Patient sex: F
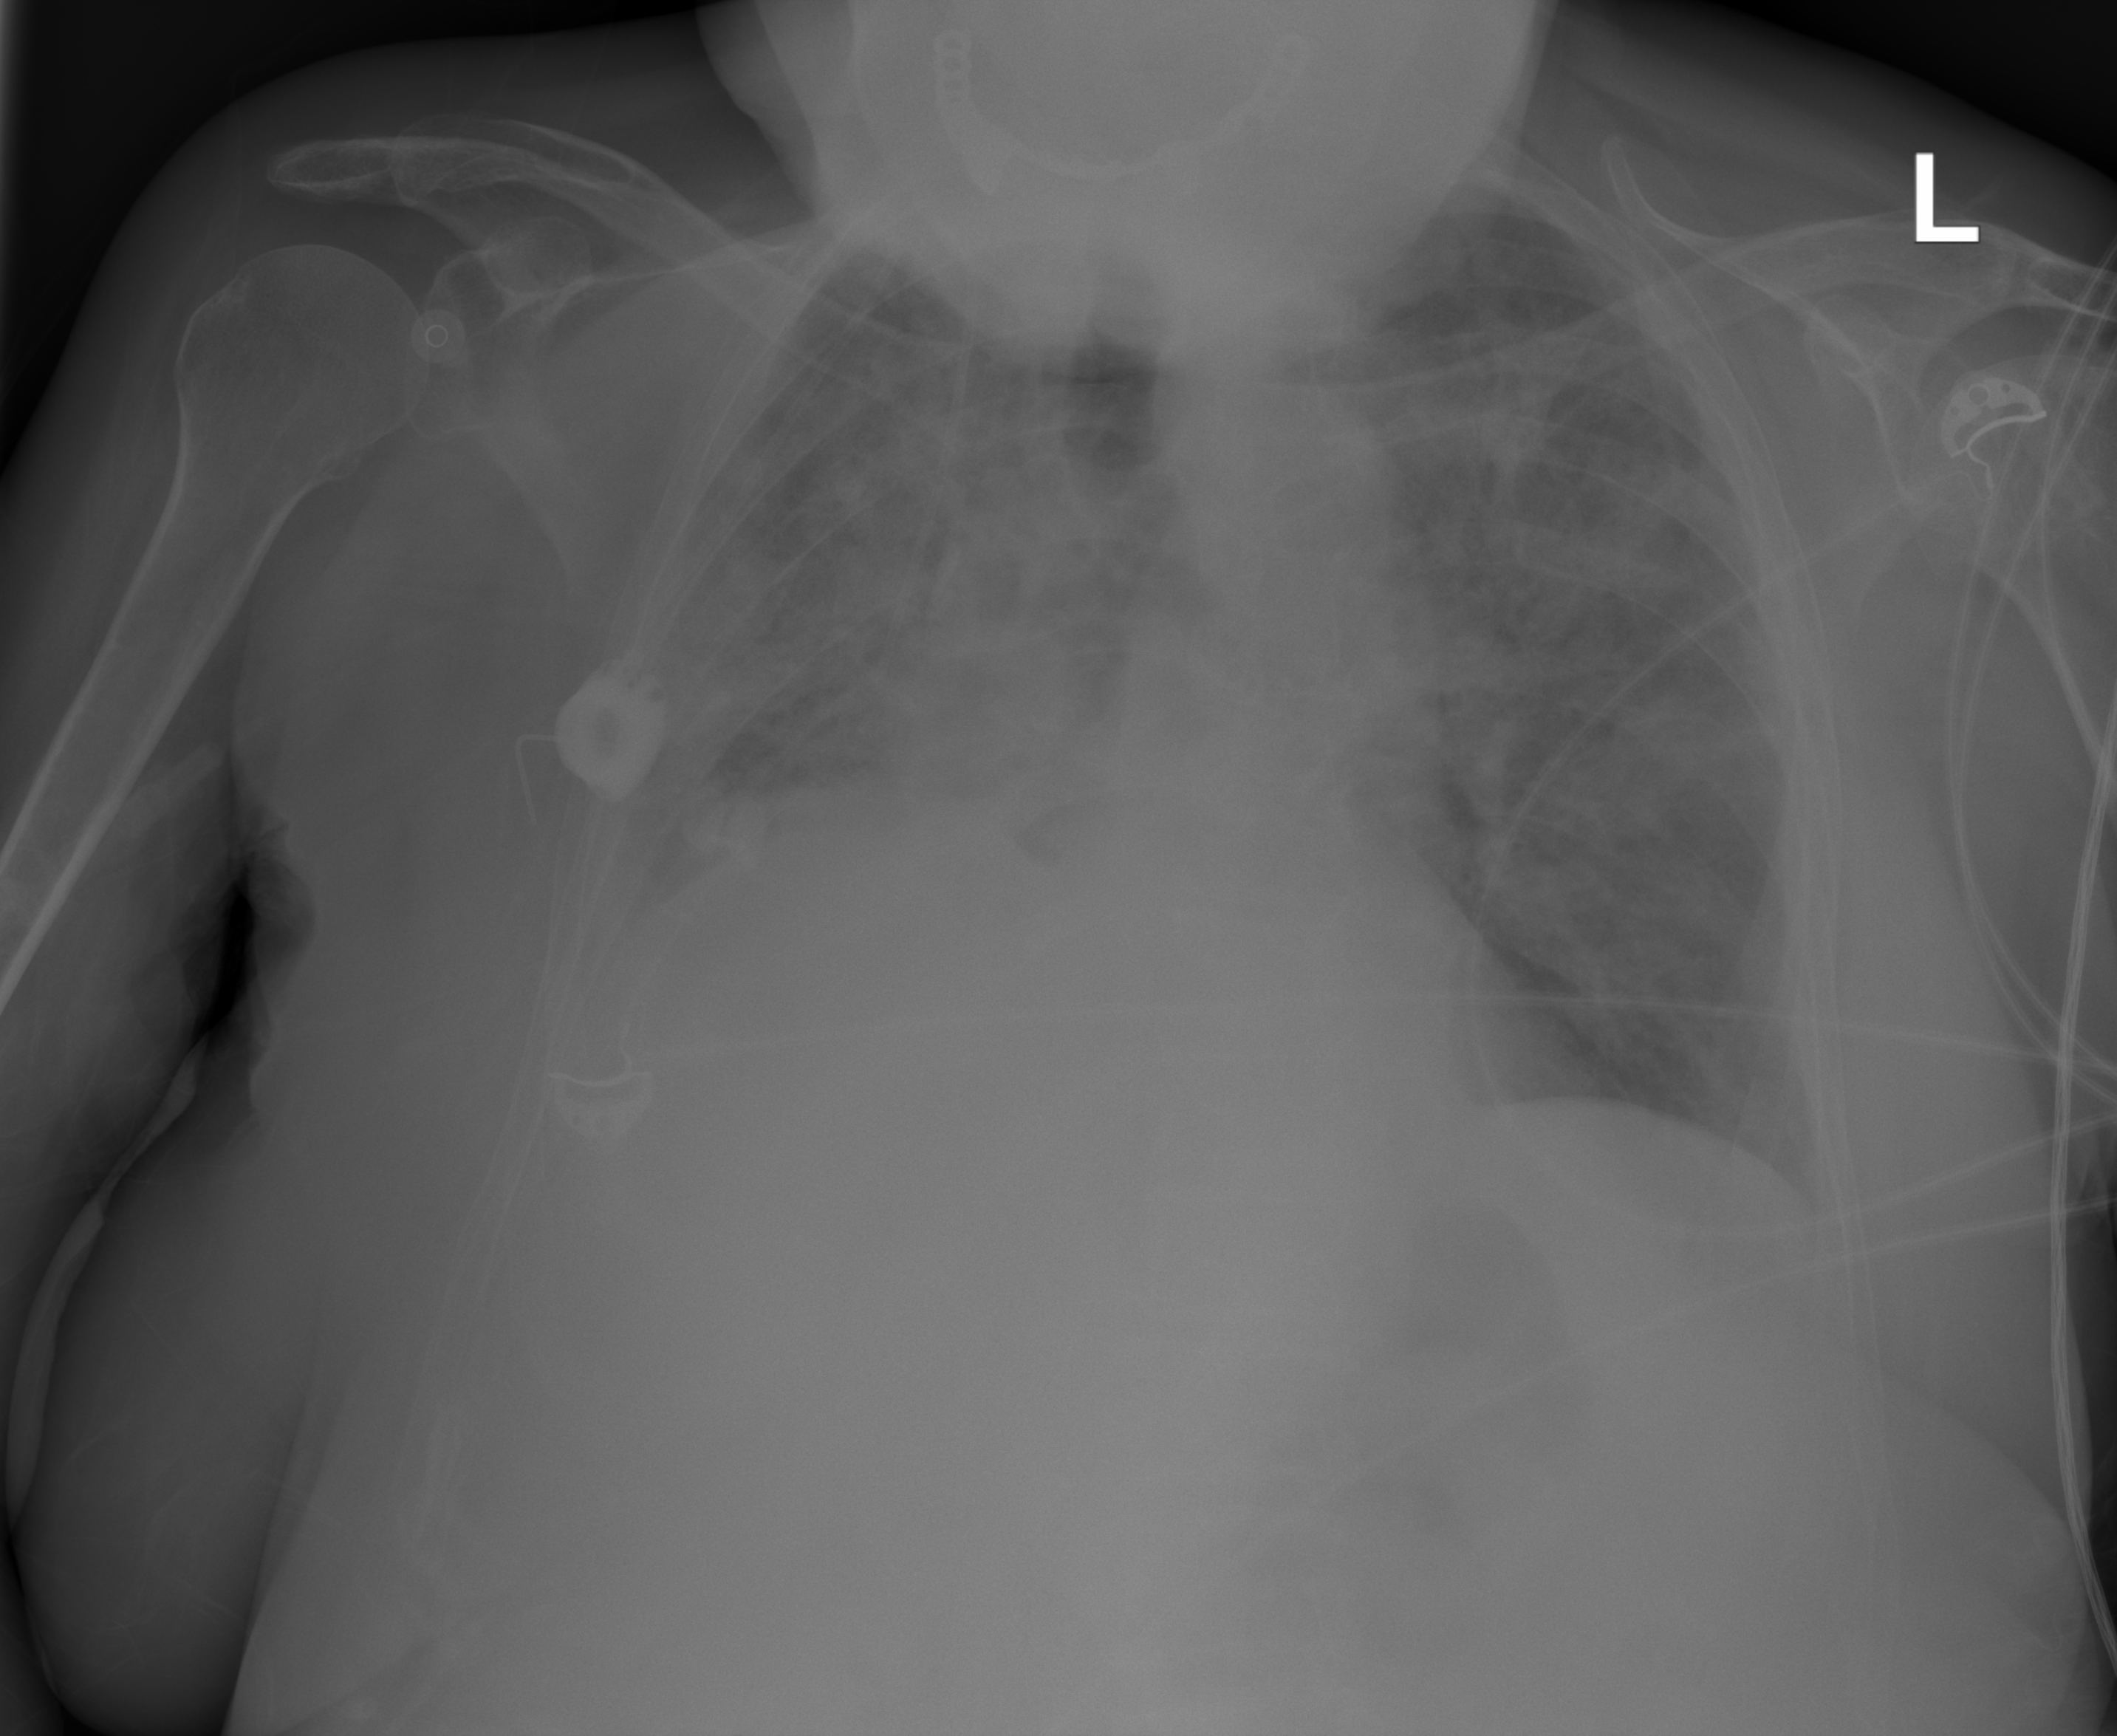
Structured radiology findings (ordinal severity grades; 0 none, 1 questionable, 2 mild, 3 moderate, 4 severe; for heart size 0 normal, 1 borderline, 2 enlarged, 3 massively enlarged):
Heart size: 0
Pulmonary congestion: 0
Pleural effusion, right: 2
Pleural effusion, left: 0
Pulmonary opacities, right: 3
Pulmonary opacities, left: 2
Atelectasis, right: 0
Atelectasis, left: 0